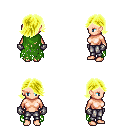
a pixel art fantasy rpg character, female body template, human, light skin, green tattered cape, metal pants, gold swoop hairstyle, metal gloves, four views (front, back, left, right), 2x2 character sprite sheet, small pixel art, hard edges, no anti-aliasing